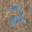
Label: 2